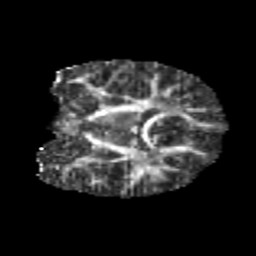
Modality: FA
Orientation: coronal
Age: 9
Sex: male
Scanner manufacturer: siemens
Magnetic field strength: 3 T
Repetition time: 3.8 s
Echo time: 0.07 s